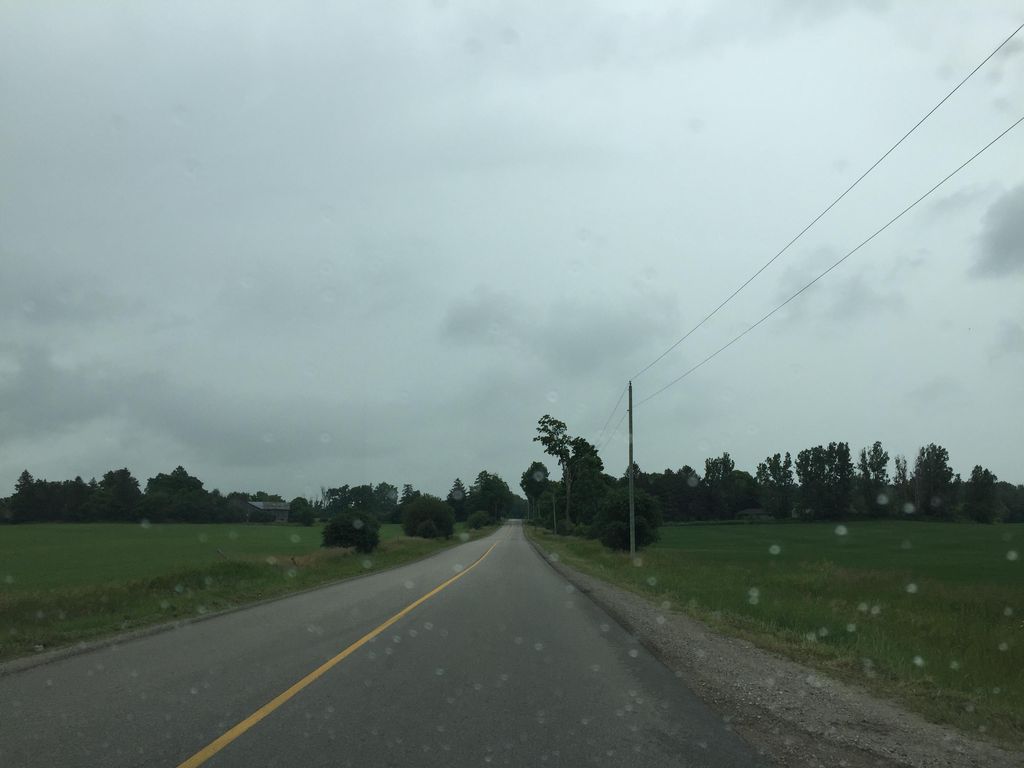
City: kitchener-waterloo